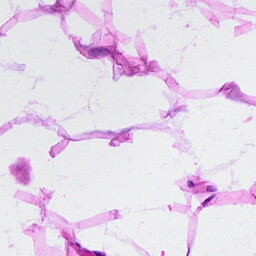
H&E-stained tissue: Breast